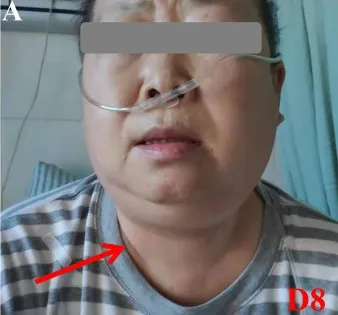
Pictures of the cervical region. (A) At D8, her cervical region was obviously swollen.
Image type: medical_photograph (skin_photograph)